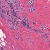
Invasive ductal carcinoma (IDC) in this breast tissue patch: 0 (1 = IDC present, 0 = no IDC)